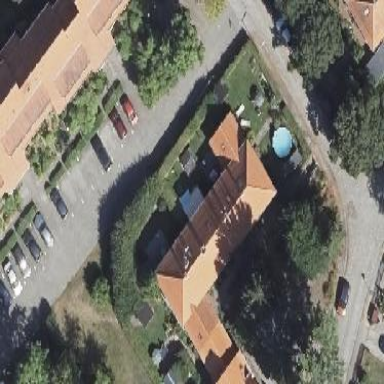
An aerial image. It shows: Terrace building.